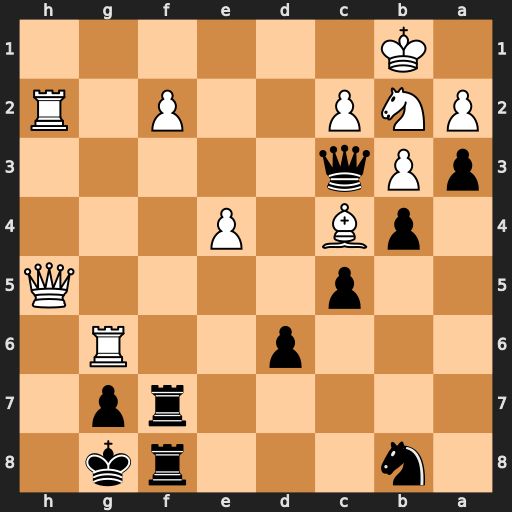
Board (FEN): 1n3rk1/5rp1/3p2R1/2p4Q/1pB1P3/pPq5/PNP2P1R/1K6
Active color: b
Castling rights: -
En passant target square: -
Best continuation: Qxb2#